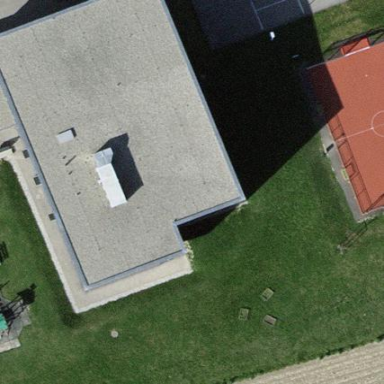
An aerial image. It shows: School building.